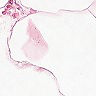
Metastatic tissue present: no